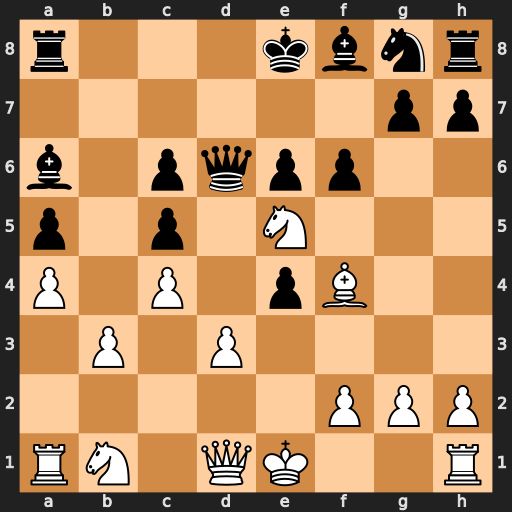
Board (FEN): r3kbnr/6pp/b1pqpp2/p1p1N3/P1P1pB2/1P1P4/5PPP/RN1QK2R
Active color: w
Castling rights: KQkq
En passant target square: -
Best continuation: Qh5+ g6 Nxg6 hxg6 Qxg6+ Kd7 Bxd6